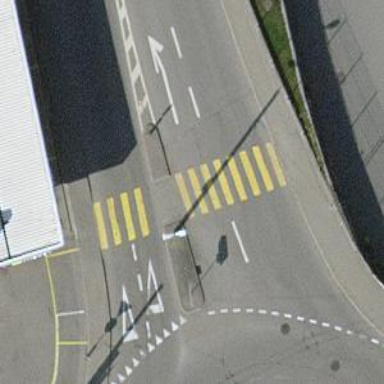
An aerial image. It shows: Marked zebra crossing with clear markings.